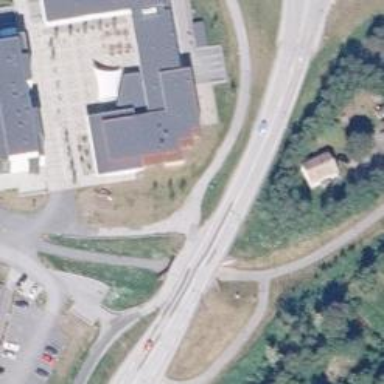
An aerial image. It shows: Asphalt cycleway.